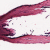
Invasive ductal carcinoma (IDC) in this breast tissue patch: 0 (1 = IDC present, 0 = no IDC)